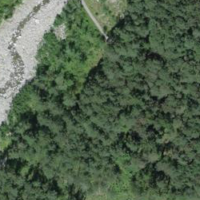
EUNIS habitat code: 43
Species observed at this site:
Neottia nidus-avis